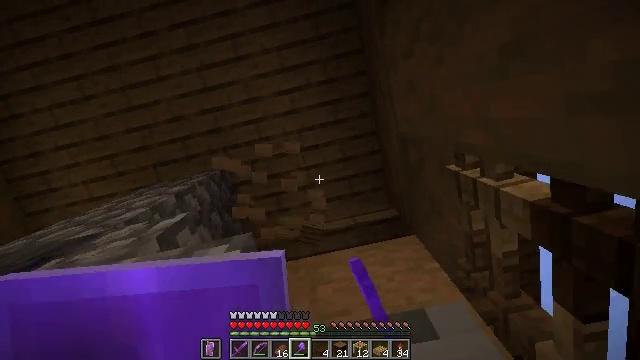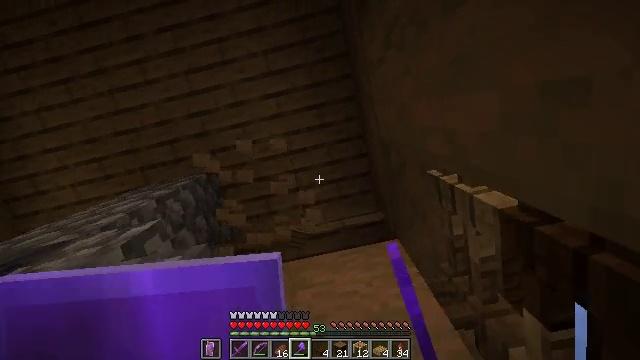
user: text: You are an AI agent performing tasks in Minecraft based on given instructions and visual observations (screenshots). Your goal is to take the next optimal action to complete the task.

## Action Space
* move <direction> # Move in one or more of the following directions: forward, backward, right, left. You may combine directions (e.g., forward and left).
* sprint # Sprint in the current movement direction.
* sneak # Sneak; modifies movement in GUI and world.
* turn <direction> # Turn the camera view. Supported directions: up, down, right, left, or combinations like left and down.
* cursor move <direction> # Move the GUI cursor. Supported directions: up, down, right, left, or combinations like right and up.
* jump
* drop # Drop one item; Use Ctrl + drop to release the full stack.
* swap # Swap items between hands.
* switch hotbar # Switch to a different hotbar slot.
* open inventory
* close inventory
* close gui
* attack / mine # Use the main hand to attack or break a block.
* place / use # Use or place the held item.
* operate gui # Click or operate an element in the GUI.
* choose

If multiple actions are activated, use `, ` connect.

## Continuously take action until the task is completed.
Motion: motion action
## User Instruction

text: Break the oak slab to get it back.
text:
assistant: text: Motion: move right
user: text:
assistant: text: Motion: no_op